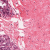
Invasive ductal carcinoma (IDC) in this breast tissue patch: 0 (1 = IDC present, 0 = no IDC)